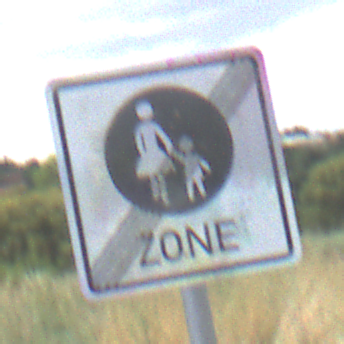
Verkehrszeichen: EndeFussgaengerzone
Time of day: Midday
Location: Outdoor (Nature)
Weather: PartlyCloudy
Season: NotSpecified
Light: Natural